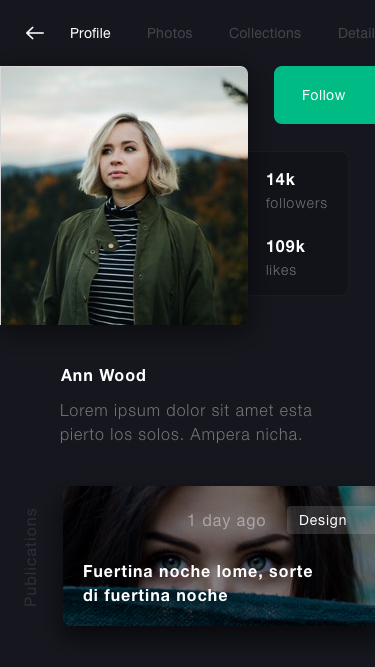
Text in this UI design:
Fuertina noche lome, sorte di fuertina noche
1 day ago
Design
Ann Wood
Lorem ipsum dolor sit amet esta pierto los solos. Ampera nicha.
14k
followers
109k
likes
Follow
Profile
Photos
Collections
Details